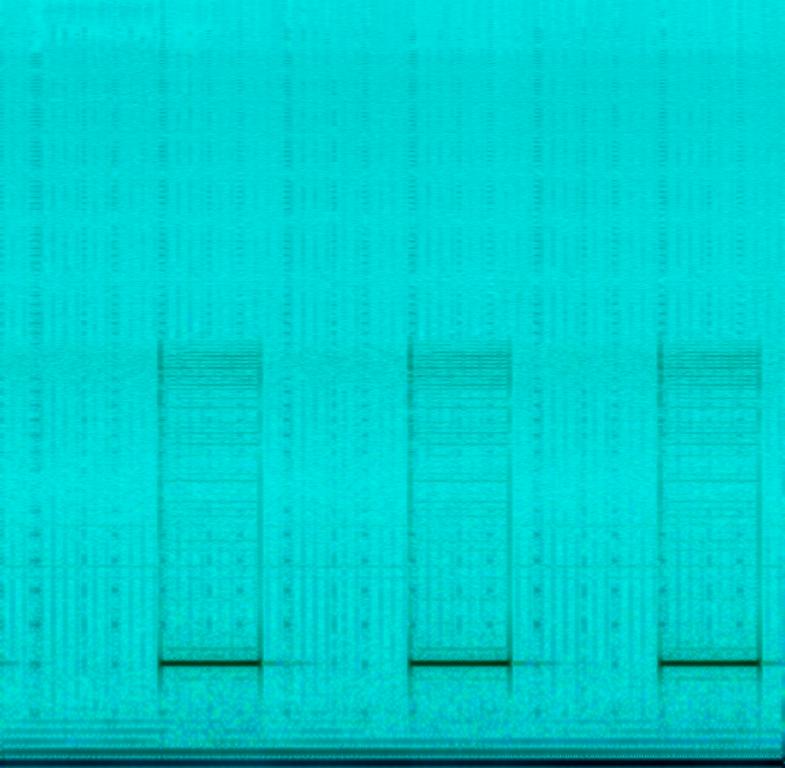
This is a Christian pop piece. There is a telephone sound effect in the opening. There is a female vocalist singing melodically as the lead. The melody is being played on the acoustic guitar and the keyboard. The rhythm is provided by an electronic drum beat. There is a modern feel to this piece. It could be used in the background of social media content related to Christianity.